Question: I have a small rectangle that is resizable and I need to show the distance in pixels from the border to the closest side of the image.
Currently the red numbers are width and height of the blue rectangle. As the result red numbers should show the length of the blue bars instead.
I have the following binding :
'''
<Grid x:Name="sizeInfo" SnapsToDevicePixels="True">
<TextBlock Text="{Binding Width, StringFormat={}{0:0}}" Background="Transparent" Padding="0,0,0,0" Foreground="#FF0000" Margin="0,0,0,-21" HorizontalAlignment="Center" VerticalAlignment="Bottom"/>
<TextBlock Text="{Binding Width, StringFormat={}{0:0}}" Background="Transparent" Padding="0,0,0,0" Foreground="#FF0000" Margin="0,-21,0,0" HorizontalAlignment="Center" VerticalAlignment="Top"/>
<TextBlock Text="{Binding Height, StringFormat={}{0:0}}" Background="Transparent" Foreground="#FF0000" Padding="0,0,0,0" Margin="-21,0,0,0" HorizontalAlignment="Left" VerticalAlignment="Center"/>
<TextBlock Text="{Binding Height, StringFormat={}{0:0}}" Background="Transparent" Foreground="#FF0000" Padding="0,0,0,0" Margin="0,0,-21,0" HorizontalAlignment="Right" VerticalAlignment="Center"/>
</Grid>
'''
The problem is that I can't figure out what the binding should look like. Probably there is the common way of doing such things but I don't know.

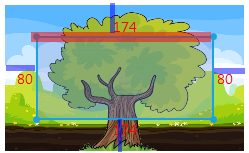
Answer: Try this:
'''
<Rectangle Name="MyRect"
Fill="Gainsboro"
Width="174"
Height="80" />
<Grid Name="SizeInfo"
Width="{Binding Path=Width, ElementName=MyRect}"
Height="{Binding Path=Height, ElementName=MyRect}"
HorizontalAlignment="Center"
VerticalAlignment="Center">
<!-- StringFormat in this case is not required -->
<TextBlock Text="{Binding Path=Width, ElementName=MyRect}" ... />
<TextBlock Text="{Binding Path=Width, ElementName=MyRect}" ... />
<TextBlock Text="{Binding Path=Height, ElementName=MyRect}" ... />
<TextBlock Text="{Binding Path=Height, ElementName=MyRect}" ... />
</Grid>
'''
'Output'